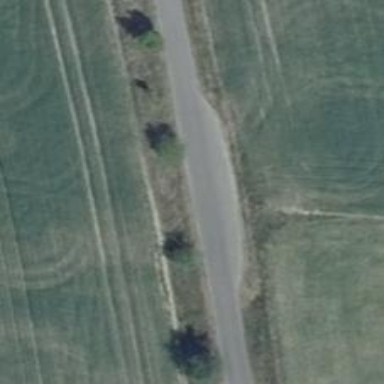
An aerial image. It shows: Passing place on the road.